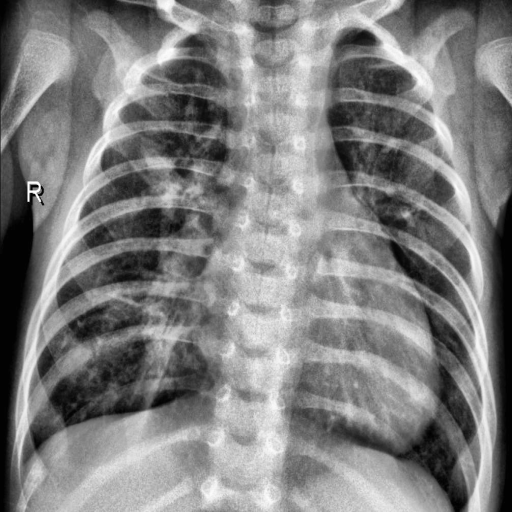
Finding: PNEUMONIA